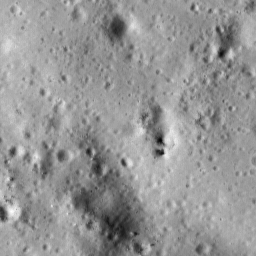
Host type: background_regolith
Lunar coordinates: latitude nan, longitude nan